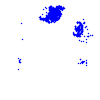
Particle: kaon